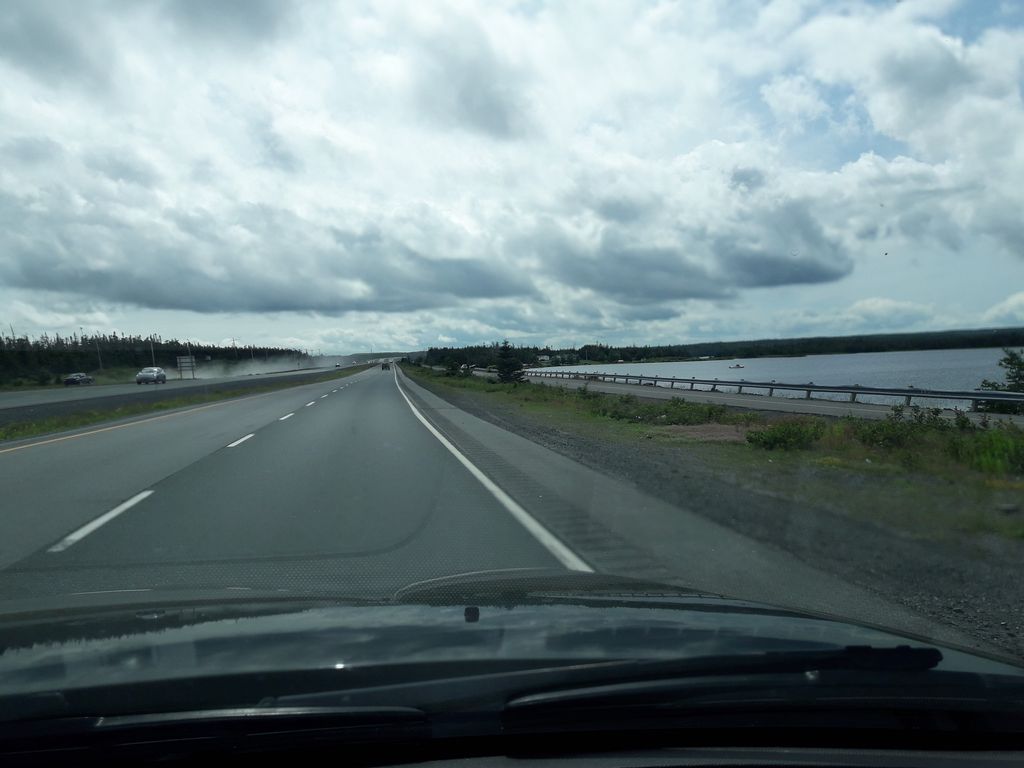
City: st_johns